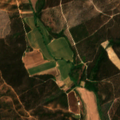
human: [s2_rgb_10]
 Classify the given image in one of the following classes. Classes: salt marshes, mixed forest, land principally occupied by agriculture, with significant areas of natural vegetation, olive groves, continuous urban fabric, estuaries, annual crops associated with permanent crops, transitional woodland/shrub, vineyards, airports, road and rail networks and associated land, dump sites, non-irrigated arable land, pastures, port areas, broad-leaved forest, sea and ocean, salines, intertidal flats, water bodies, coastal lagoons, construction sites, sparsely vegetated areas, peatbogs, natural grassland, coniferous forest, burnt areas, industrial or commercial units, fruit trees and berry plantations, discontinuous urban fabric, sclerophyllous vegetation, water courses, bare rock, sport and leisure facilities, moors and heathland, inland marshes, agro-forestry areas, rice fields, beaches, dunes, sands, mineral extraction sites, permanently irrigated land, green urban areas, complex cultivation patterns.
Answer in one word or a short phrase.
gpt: annual crops associated with permanent crops, broad-leaved forest, transitional woodland/shrub